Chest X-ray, AP view. Patient: 68 years old, sex M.
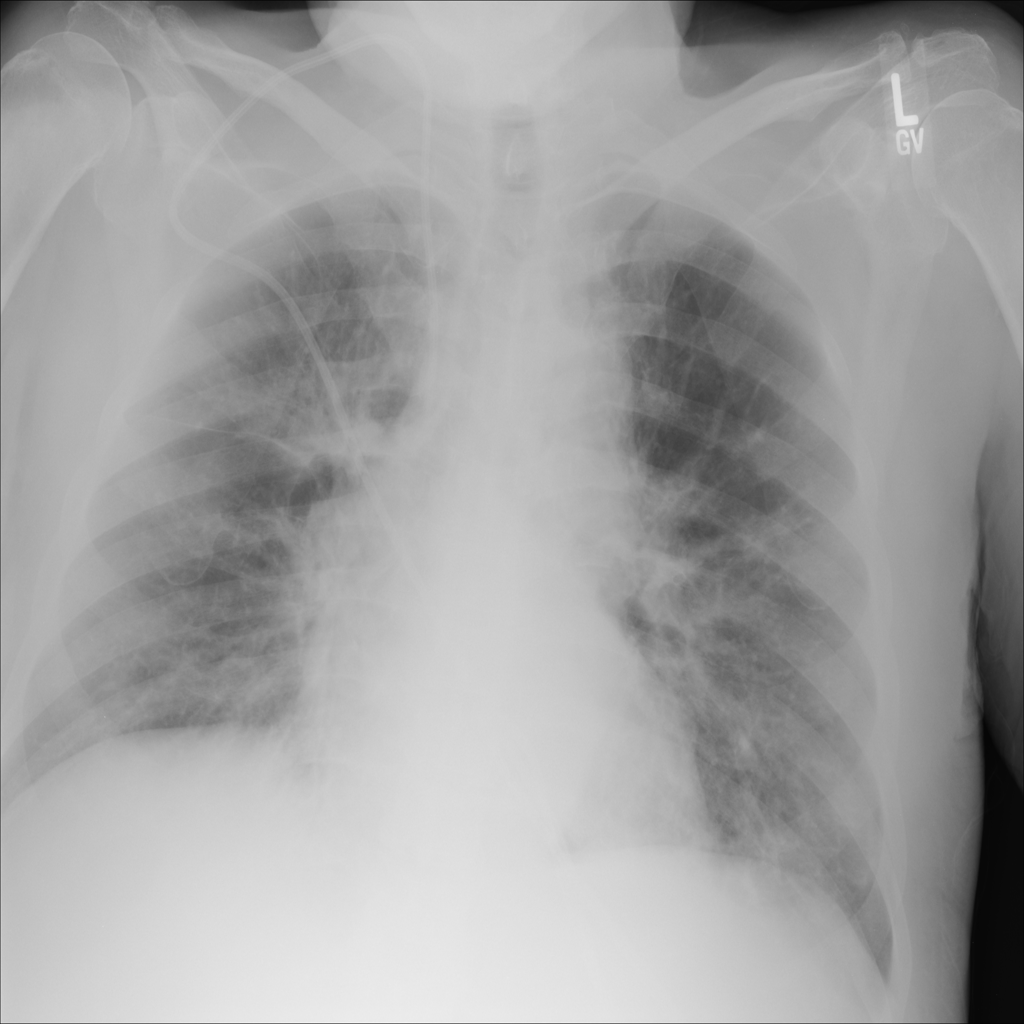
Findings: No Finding